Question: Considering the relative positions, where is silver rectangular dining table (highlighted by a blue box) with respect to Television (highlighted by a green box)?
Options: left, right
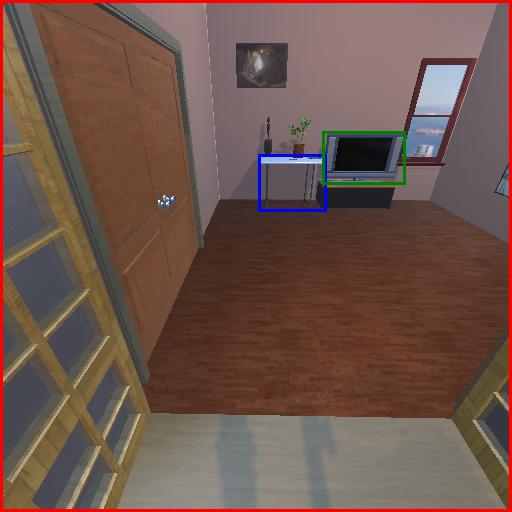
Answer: left